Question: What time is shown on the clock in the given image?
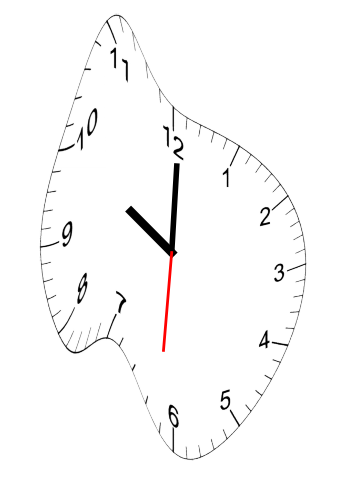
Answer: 10:00:31